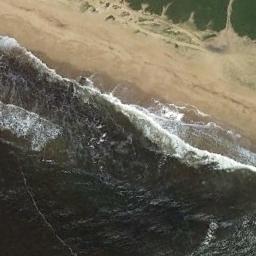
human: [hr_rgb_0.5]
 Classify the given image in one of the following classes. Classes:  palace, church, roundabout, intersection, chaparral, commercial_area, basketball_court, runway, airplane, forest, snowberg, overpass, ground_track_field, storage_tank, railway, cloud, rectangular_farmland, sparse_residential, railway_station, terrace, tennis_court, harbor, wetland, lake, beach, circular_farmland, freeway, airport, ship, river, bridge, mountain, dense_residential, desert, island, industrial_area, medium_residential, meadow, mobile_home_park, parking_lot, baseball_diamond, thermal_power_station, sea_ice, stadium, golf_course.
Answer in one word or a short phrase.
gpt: beach